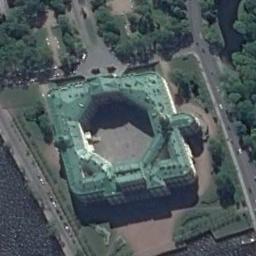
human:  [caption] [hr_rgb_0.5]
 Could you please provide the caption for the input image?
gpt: This is a church with an octagon in the middle .

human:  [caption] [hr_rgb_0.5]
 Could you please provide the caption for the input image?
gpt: A church with a rectangular cyan roof, Surrounded by many trees and a river .

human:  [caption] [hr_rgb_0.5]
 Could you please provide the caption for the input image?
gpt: The green ring church with a tower is surrounded by some trees and roads .

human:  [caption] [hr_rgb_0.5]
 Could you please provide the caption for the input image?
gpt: There is a green church on the open place next to the river .

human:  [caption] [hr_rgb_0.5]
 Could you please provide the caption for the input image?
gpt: There are many trees near the church .